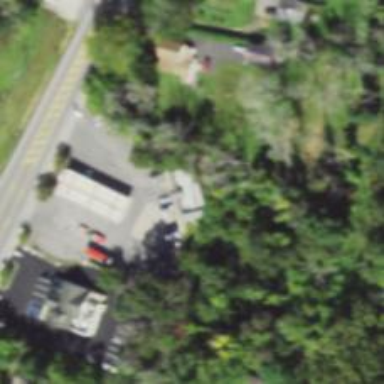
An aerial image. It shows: Convenience shop.